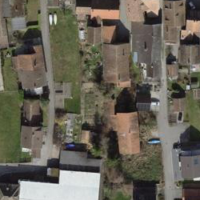
EUNIS habitat code: 54
Species observed at this site:
Ficus carica
Motacilla alba